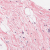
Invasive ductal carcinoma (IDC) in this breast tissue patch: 0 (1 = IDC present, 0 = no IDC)